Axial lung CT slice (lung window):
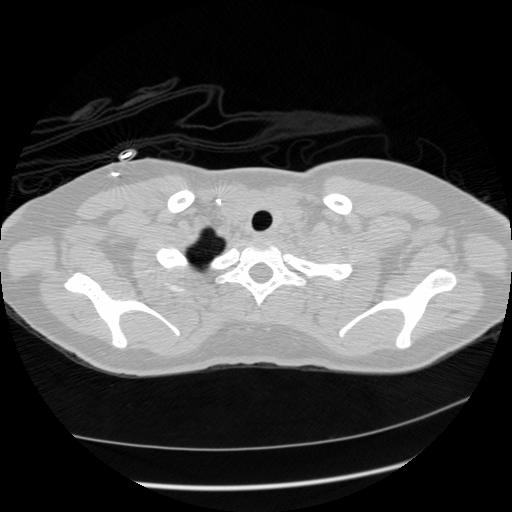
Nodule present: no